Question: I've built a SSRS report which will become a dashboard. I'm using kiosk mode in IE 9 with this command line to display my report:
'''
"C:\Program Files\Internet Explorer\iexplore.exe" -k
"http://MyServer/_vti_bin/ReportServer?http://MyServer/MySite/OC/Reports/MyDashboard.rdl&rc:Toolbar=false"
'''
When the IE page comes up there is a greyed out right scrollbar.
Numerous posts mention plugging in this kind of thing into the HTML:
'''
<body style="overflow:hidden">
'''
Research indicates that I need to use a to add static HTML to a report.
I did the following:
1. Dropped on a text box
2. Clicked in the textbox to change do data entry type mode (took a while to work that one out)
3. Right click in the text box/create placeholder
4. Put the above html text in the Value field
Now regardless of what options I select (HTML or Text) or whether or not I put anything in Label, when I press OK, I get:
'''
<Value>
Specify the value of the placeholder
'''
Has anyone come across this before?, or can anyone suggest a different way to make kiosk look like it should?

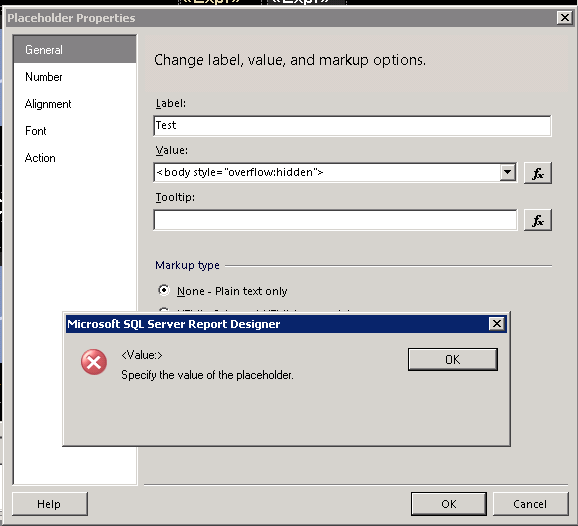
Answer: This is the complete list of tags that will render as HTML when defined as placeholder text:
'''
Hyperlinks: <A HREF>
Fonts: <FONT>
Header, style and block elements: <H{n}>, <DIV>, <SPAN>,<P>, <DIV>, <LI>, <HN>
Text format: <B>, <I>, <U>, <S>
List handling: <OL>, <UL>, <LI>
'''
So, when importing HTML content into a report, we need to pay attention to the supported tags. If the HTML content includes HTML tags that are not supported, the HTML that is shown in the rendered report may differ from the original HTML.
And about the thing
'''
<body style="overflow:hidden">
'''
It's a bit complex one. You have to edit in your ReportManager CSS, not in report level expression.